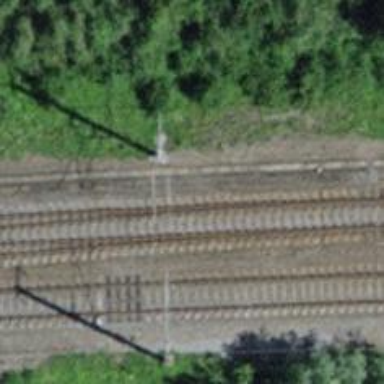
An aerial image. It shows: Railway switch with the turnout side on the left.